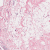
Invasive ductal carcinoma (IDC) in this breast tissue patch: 0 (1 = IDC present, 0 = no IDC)